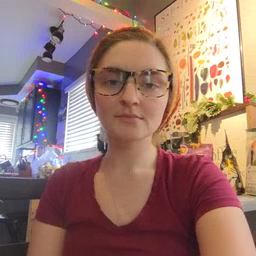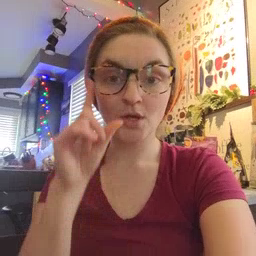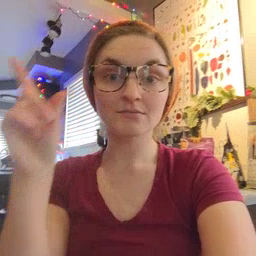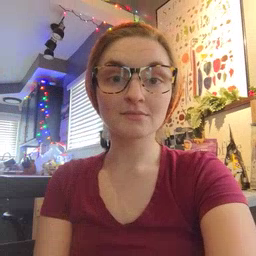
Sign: awake